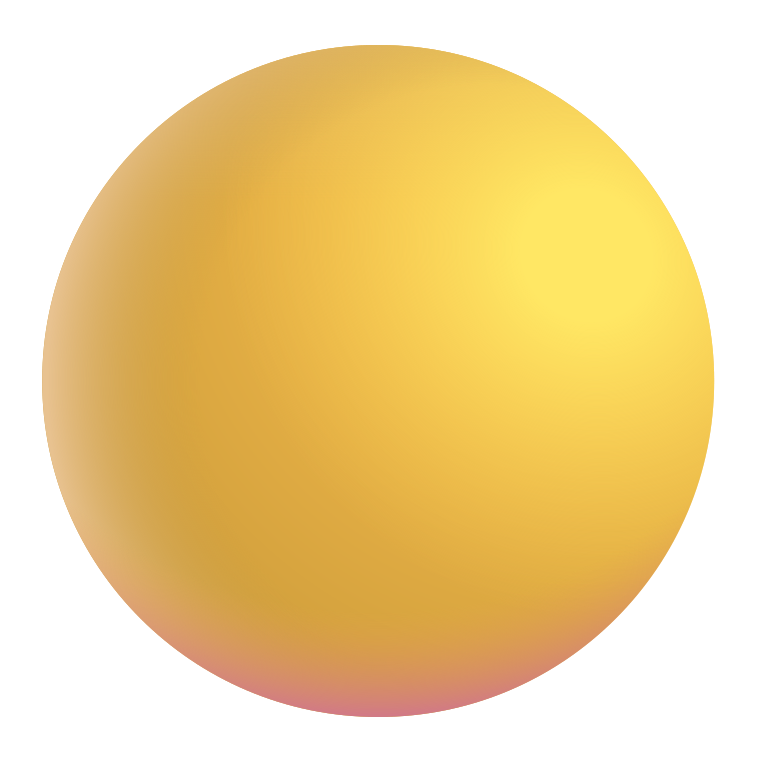
yellow circle color